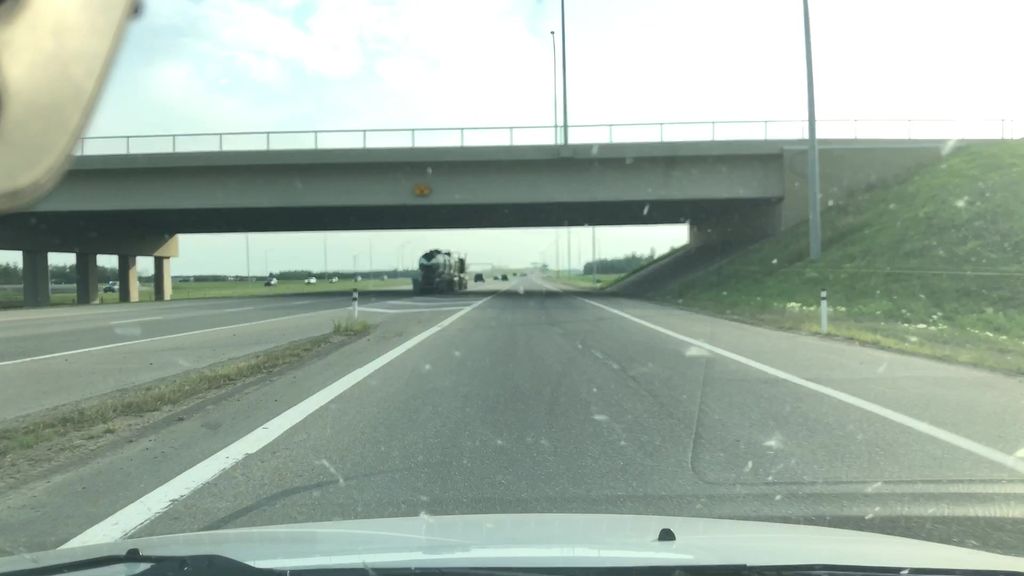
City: edmonton